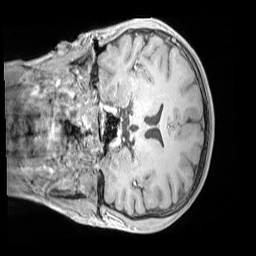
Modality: MP2RAGE
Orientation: coronal
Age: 11
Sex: male
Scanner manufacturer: siemens
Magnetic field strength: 3 T
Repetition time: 4 s
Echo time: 0.00303 s